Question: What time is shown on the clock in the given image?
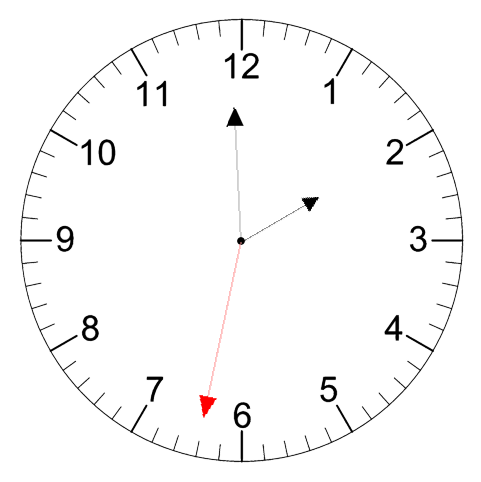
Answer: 01:59:32